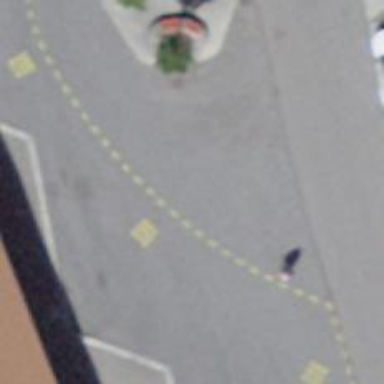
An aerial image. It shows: Parking lane designated for parking.